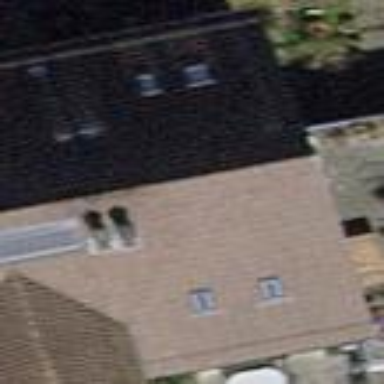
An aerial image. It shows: Building with tiled roof.